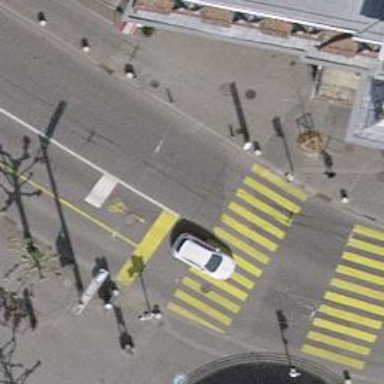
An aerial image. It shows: Zebra crossing with traffic signals.